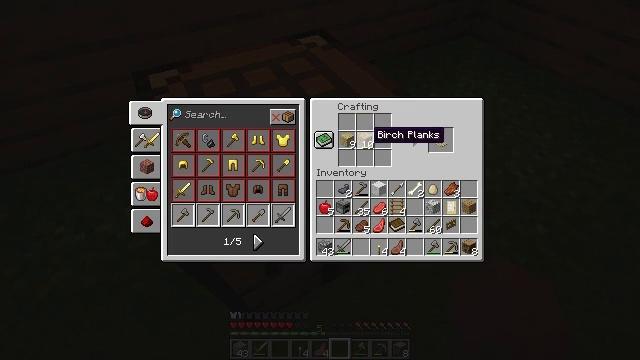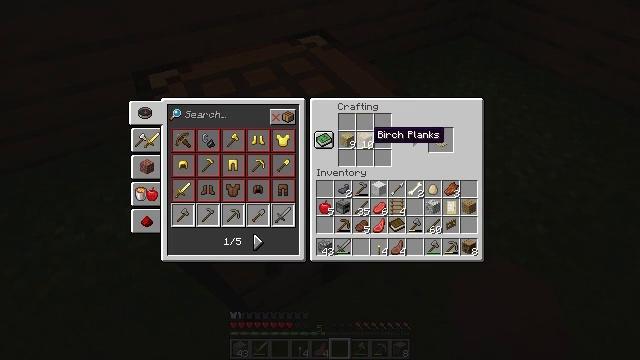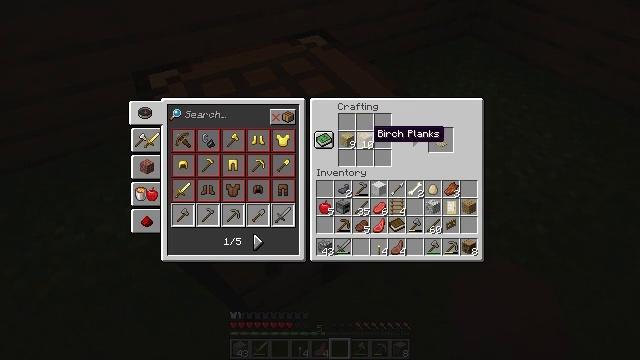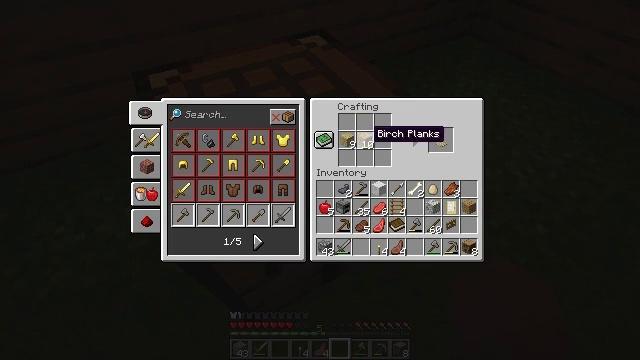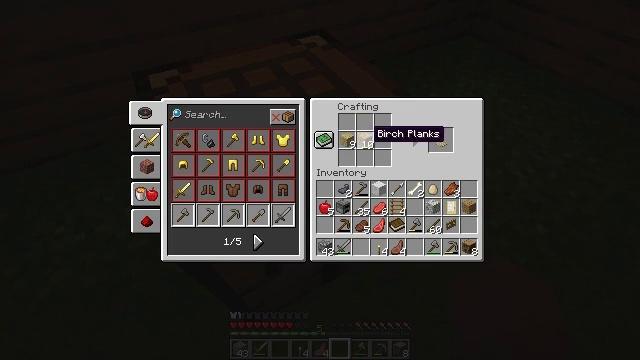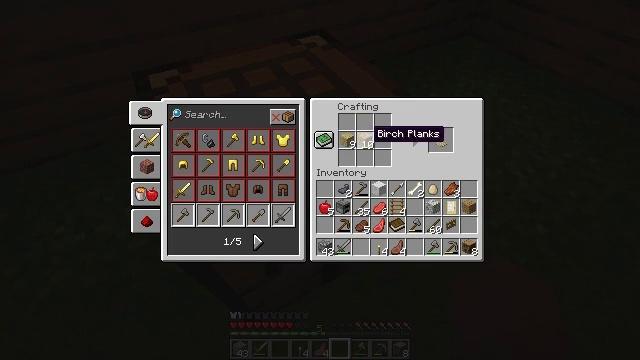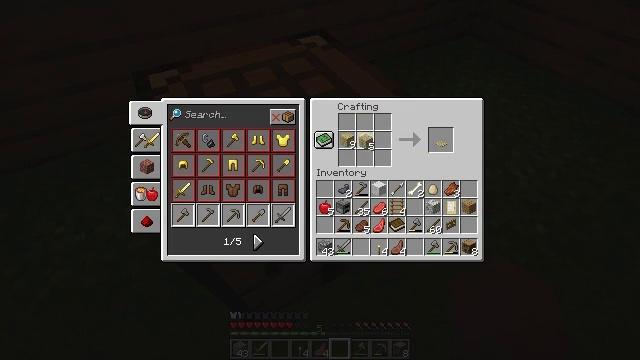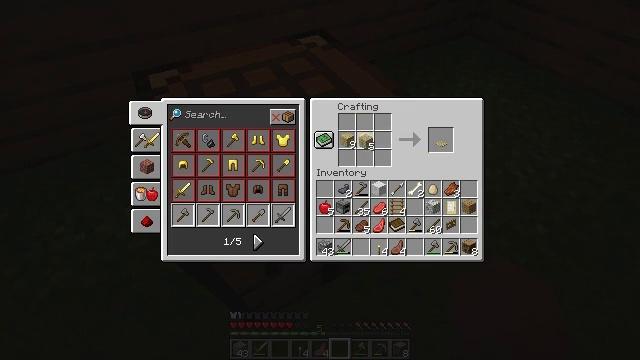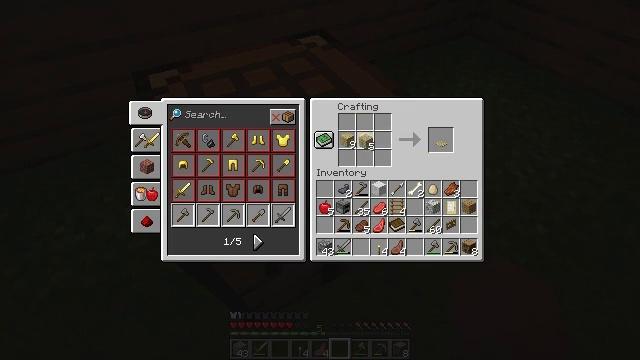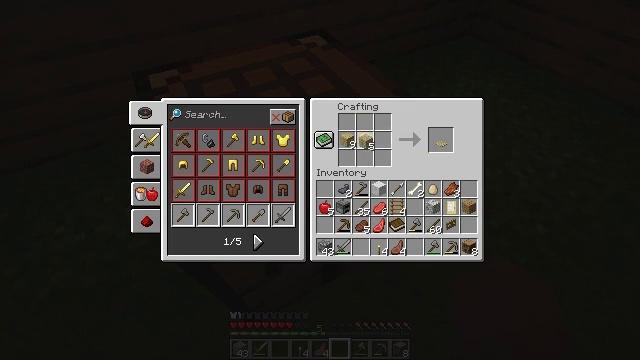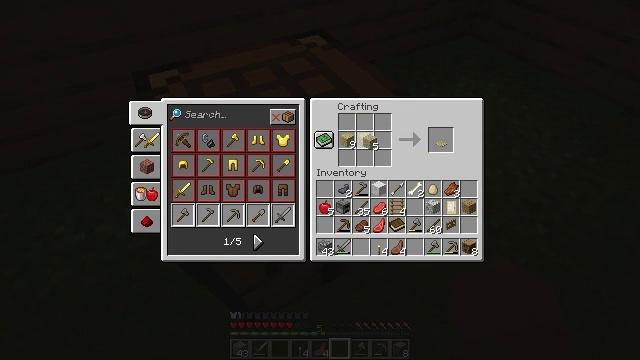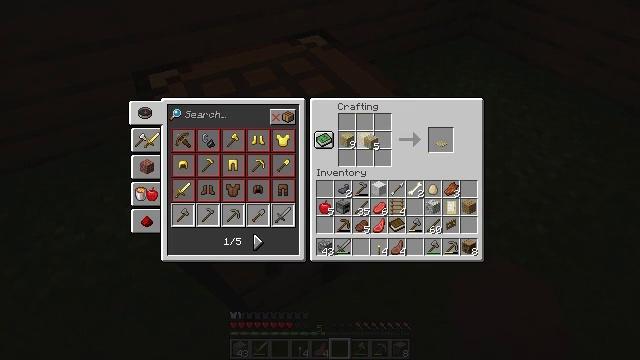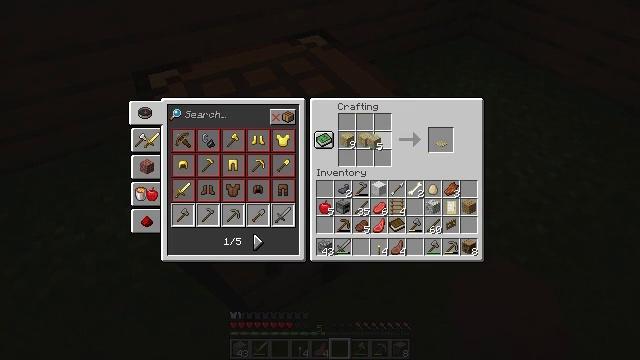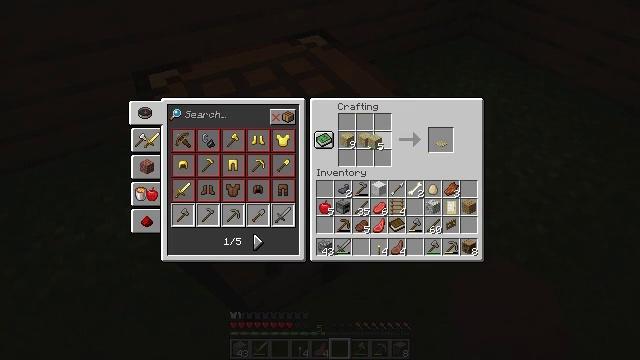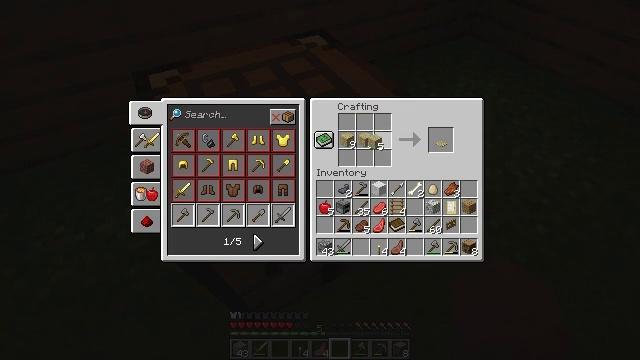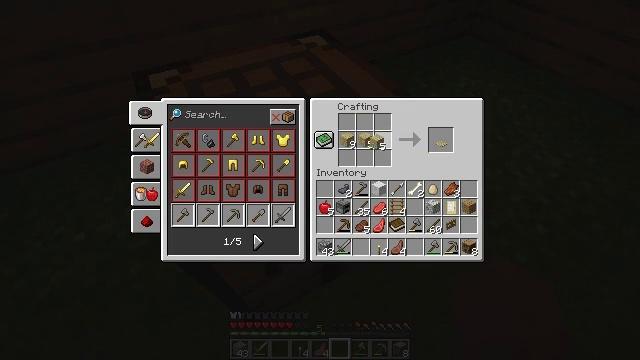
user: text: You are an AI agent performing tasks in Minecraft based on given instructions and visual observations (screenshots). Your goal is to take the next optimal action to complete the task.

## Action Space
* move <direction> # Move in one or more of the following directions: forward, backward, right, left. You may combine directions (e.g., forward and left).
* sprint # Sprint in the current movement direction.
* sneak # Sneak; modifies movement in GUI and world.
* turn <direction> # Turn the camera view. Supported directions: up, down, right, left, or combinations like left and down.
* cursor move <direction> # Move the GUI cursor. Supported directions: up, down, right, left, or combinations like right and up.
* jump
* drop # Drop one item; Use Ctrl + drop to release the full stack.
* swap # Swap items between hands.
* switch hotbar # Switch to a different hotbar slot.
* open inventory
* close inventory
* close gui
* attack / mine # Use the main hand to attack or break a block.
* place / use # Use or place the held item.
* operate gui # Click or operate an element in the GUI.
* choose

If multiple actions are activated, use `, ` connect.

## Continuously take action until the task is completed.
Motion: motion action
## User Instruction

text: Craft some birch slabs on a crafting table.
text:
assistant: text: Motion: no_op
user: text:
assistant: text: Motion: no_op
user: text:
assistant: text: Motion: no_op
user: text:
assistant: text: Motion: no_op
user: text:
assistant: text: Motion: no_op
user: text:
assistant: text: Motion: choose
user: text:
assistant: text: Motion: choose
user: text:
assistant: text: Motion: choose
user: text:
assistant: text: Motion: no_op
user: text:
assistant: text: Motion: no_op
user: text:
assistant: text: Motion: no_op
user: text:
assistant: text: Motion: no_op
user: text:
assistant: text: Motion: no_op
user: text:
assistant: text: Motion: no_op
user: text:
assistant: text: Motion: no_op
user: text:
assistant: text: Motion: no_op
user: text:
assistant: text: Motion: no_op
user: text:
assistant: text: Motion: no_op
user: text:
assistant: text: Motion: operate gui
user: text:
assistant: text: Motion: operate gui
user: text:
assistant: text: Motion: operate gui
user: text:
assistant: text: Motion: no_op
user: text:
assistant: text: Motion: cursor move right
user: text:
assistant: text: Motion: cursor move right
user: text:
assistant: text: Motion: cursor move right
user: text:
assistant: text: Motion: no_op
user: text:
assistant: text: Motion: no_op
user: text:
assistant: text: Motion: no_op
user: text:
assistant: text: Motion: no_op
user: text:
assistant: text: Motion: cursor move right